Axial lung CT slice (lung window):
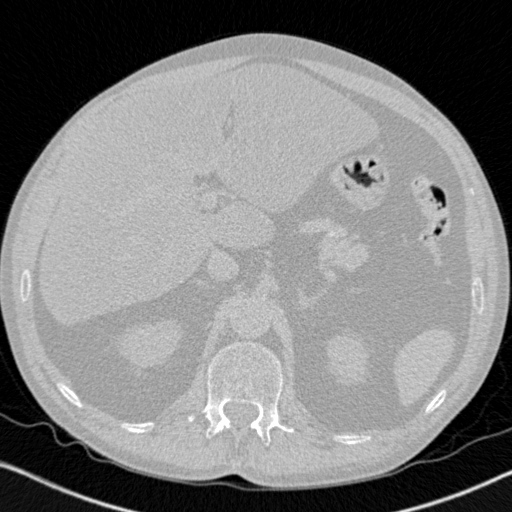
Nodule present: no